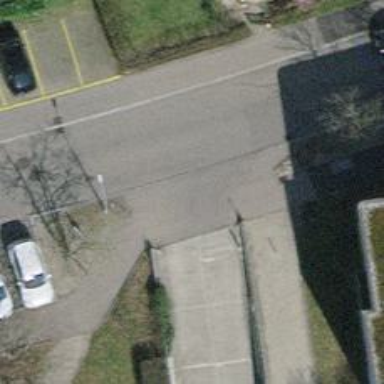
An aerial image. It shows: Unmarked crossing with traffic calming table.